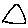
Label: triangle